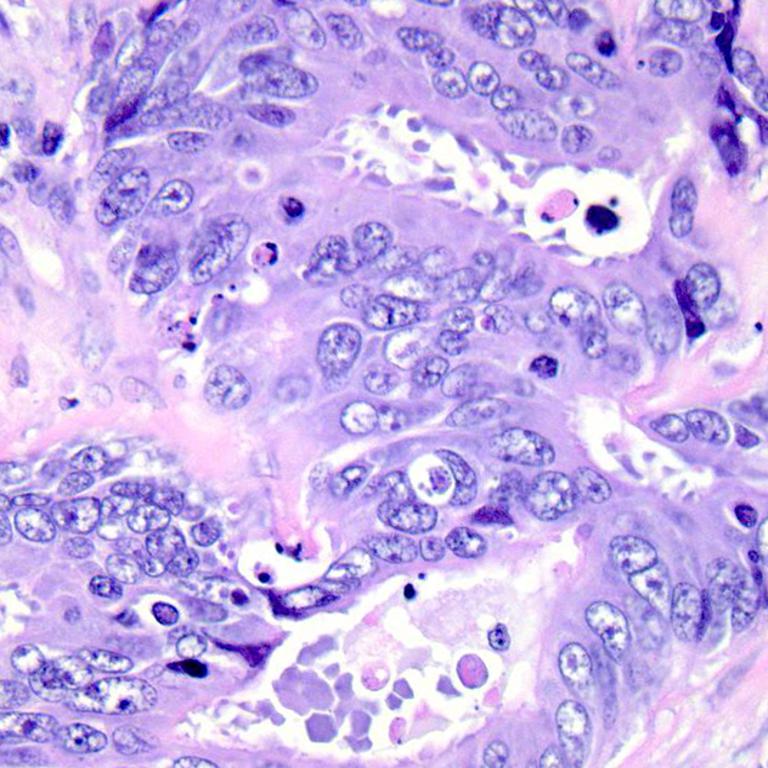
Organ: colon
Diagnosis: adenocarcinomas